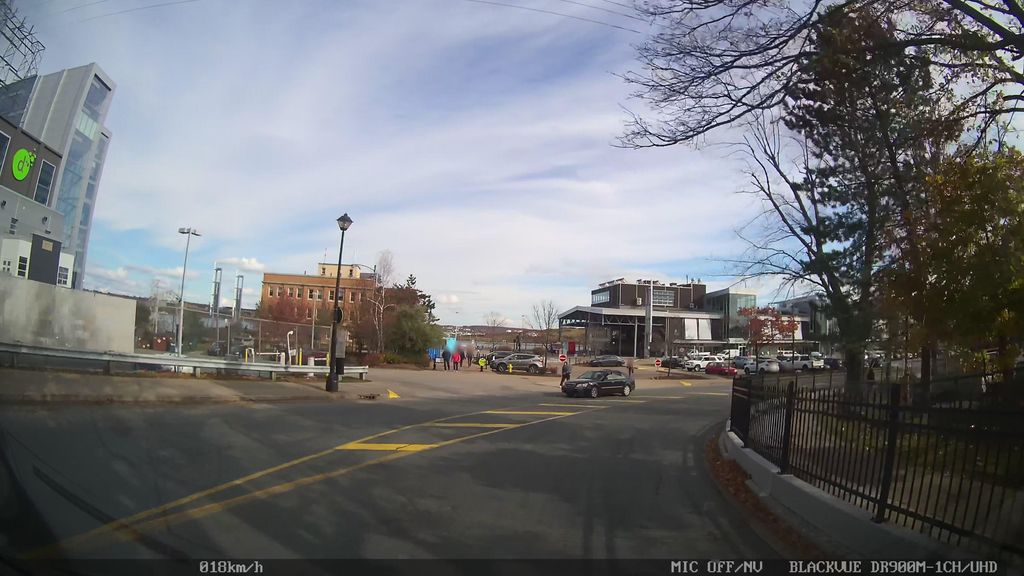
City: halifax